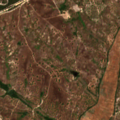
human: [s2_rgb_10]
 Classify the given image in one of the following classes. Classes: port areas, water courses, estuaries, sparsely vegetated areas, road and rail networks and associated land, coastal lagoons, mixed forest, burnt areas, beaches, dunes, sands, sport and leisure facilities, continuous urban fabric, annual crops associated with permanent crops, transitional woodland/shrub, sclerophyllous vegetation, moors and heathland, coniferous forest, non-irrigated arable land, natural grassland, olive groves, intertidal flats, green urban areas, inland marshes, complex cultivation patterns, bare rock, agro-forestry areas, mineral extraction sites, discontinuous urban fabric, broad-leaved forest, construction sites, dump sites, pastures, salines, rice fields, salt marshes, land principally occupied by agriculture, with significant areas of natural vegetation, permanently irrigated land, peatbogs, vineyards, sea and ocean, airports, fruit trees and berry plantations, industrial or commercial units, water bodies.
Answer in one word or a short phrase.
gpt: non-irrigated arable land, rice fields, pastures, agro-forestry areas, broad-leaved forest